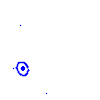
Particle: electron